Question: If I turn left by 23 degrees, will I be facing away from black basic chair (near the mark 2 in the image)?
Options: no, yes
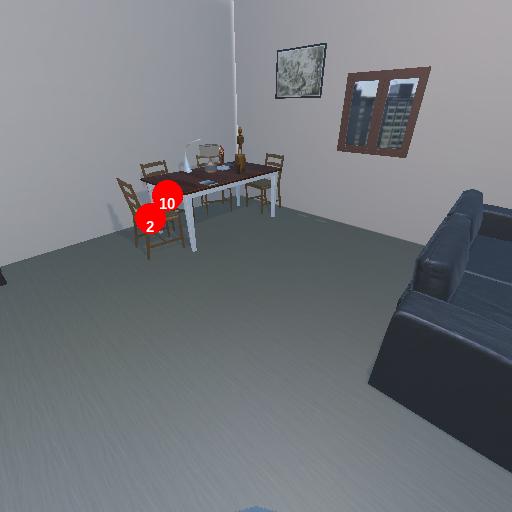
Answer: no